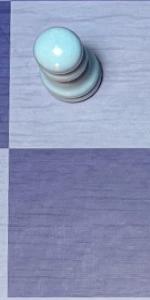
Label: Empty